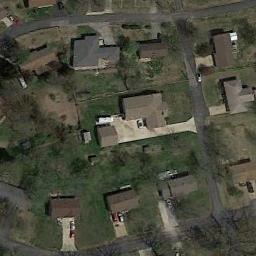
Label: residential